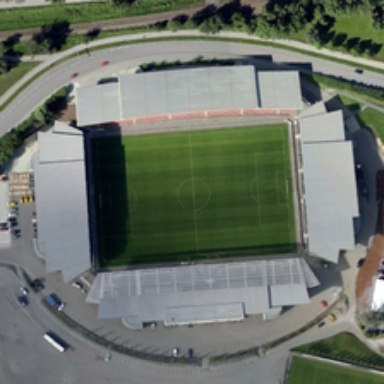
A parking lot and some green trees are near a stadium .